Question: Suppose I have the following package represented in ArgoUML:

How could I emphasize that the 'User' interface is the only component of the package that is known by external clients? For now, I use a note, but I think there should be a way of doing it more explicitly.
Note: it be done in ArgoUML.
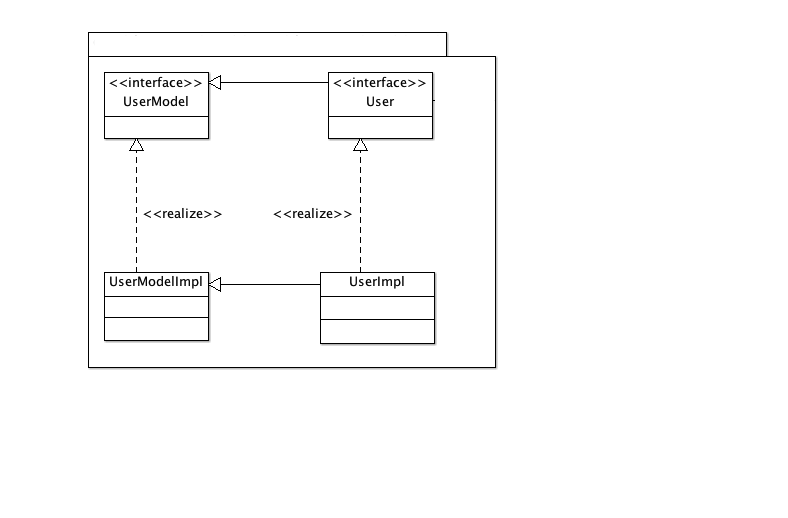
Answer: In UML, this is achieved using visibility: set the visibility to Public for "User" and to Package for the others.
ArgoUML (0.32.2), however, is unable to display visibility for elements (but it display the visibility of packages themselves).
There is an option for visibility in Settings - Notations, but it seems to have no effect.
An alternative is to be selective in what you show in a particular diagram. Say your diagram describes the API; it would then only include "User" from this package, along with relevant public classes and interfaces from other packages.
Since you're up against a limitation of the tool, I would include a note in any case.